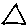
Label: triangle